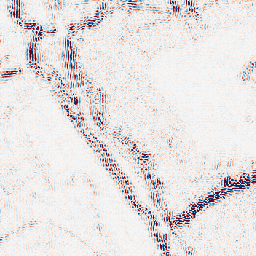
Category: wavelet
Decomposition family: wavelet_reverse_biorthogonal
Decomposition parameters: wavelet: rbio3.5
level: 2
Upsampling method: sinc_blackman
Upsampling parameters: scale: 8
kernel_size: 16
Upsampling scale: 8